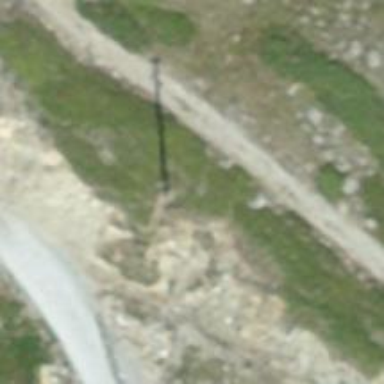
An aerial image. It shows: Power pole.